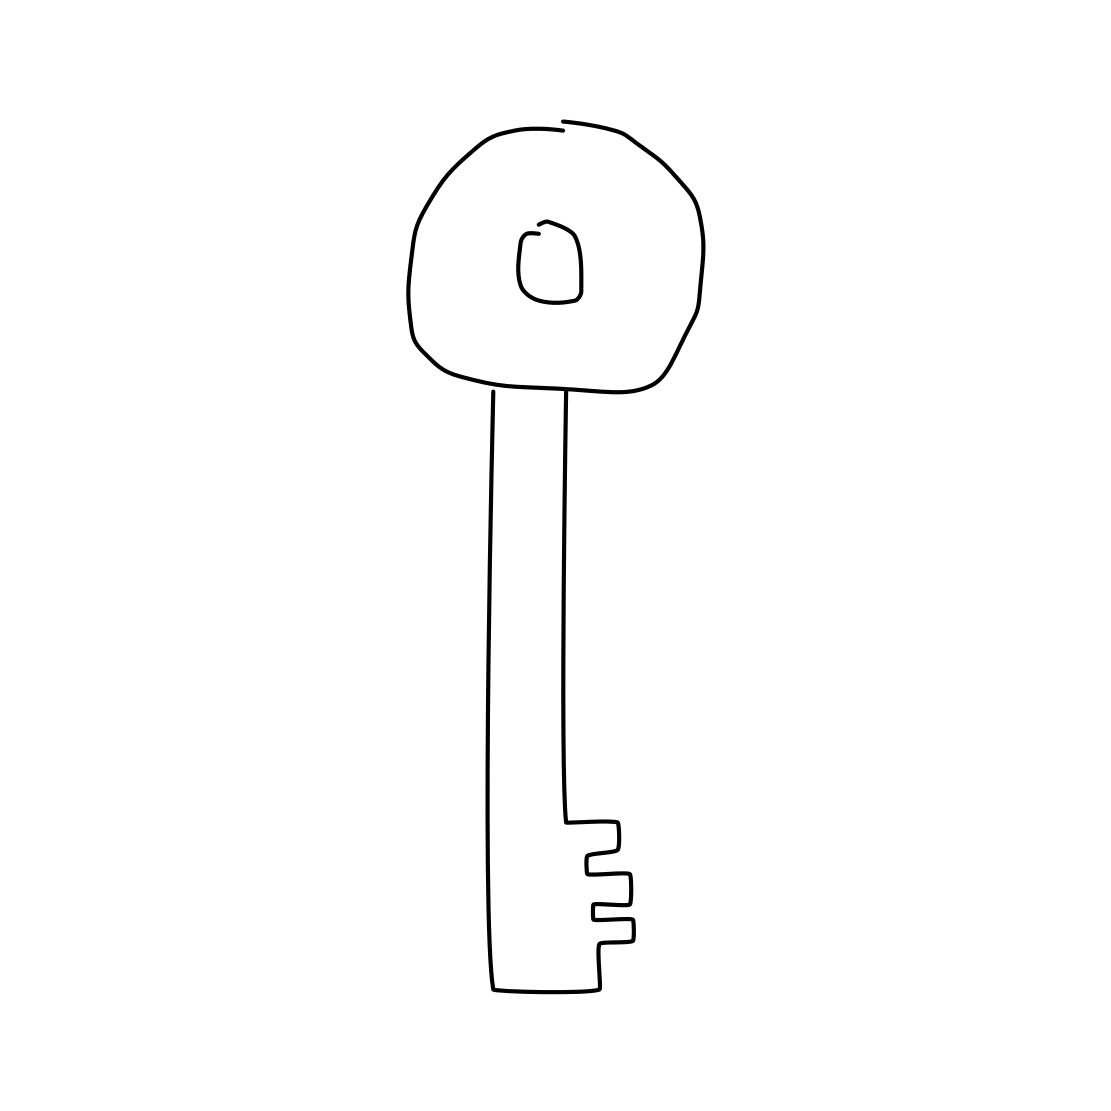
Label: key